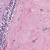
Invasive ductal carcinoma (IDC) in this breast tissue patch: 0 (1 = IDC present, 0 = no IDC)